Question: I have a database that consists of authors names first name, last names and book titles with sale prices.
I trying to create a query that will pull authors last names and first names that have books that have prices that are under $15.60 and display only there last name and first name in that order without any duplicate last name records.
columns - au_lname, au_fname, price
Tables - authers, titles
This is what I have so far...
'''
SELECT DISTINCT au_lname, au_fname
FROM authors, titles, titleauthor
JOIN authors ON titleauthor.au_id = authors.au_id
JOIN titles ON titleauthor.title_id = titles.title_id
WHERE price < 15.60
ORDER BY au_lname DESC
'''
the table "titleauthor" has a key called "au_id" (which is also in the "authors" table) and a key called "title_id" (which is also in the "titles" table)
is this where I would JOIN them from? if so how do I go about doing that?
Here is the SQL file for the database
<URL>
[
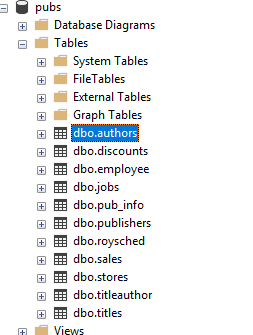
Answer: I figured it out...
I had the Syntax incorrect for the JOIN's
'''
SELECT DISTINCT au_lname, au_fname
FROM authors
JOIN titleauthor ON titleauthor.au_id = authors.au_id
JOIN titles ON titleauthor.title_id = titles.title_id
WHERE price < 15.60
ORDER BY au_lname DESC
'''
.
.
.
.
<URL>